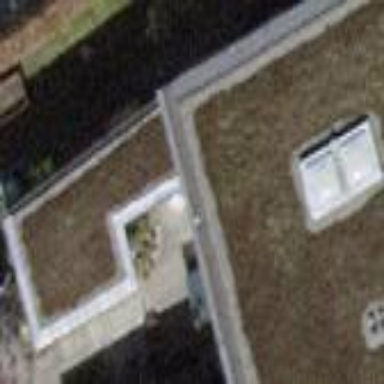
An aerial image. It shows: House with flat roof.